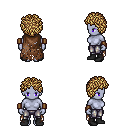
a pixel art fantasy rpg character, female body template, dark elf, purple skin, brown tattered cape, metal pants, blonde curly afro hairstyle, leather bracers, black shoes, four views (front, back, left, right), 2x2 character sprite sheet, small pixel art, hard edges, no anti-aliasing